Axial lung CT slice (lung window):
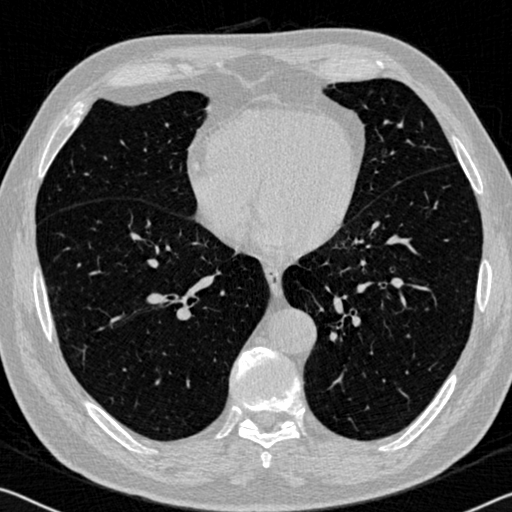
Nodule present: yes
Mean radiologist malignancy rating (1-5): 2